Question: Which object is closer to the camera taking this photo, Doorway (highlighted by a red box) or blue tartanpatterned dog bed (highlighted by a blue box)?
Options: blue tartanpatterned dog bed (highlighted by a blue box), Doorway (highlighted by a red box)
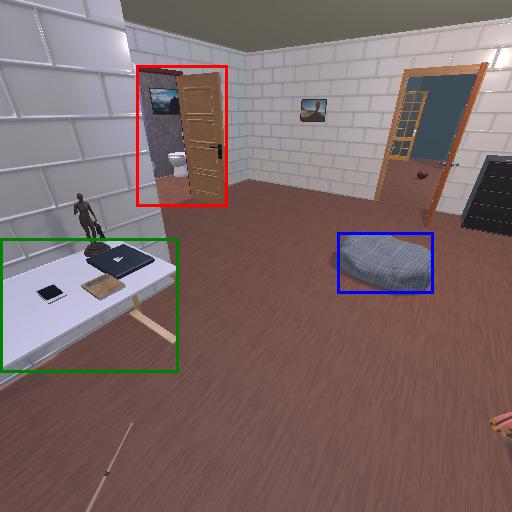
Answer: blue tartanpatterned dog bed (highlighted by a blue box)